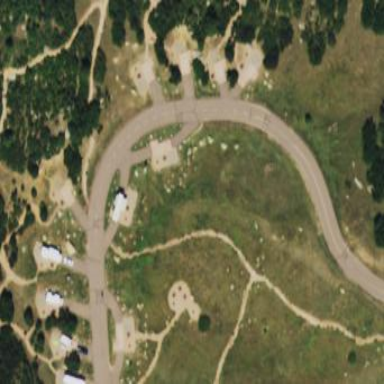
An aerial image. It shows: Caravan site for tourism.